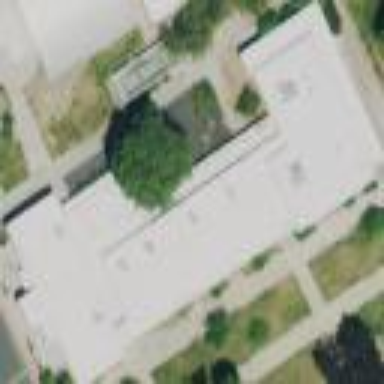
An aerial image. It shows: School building.